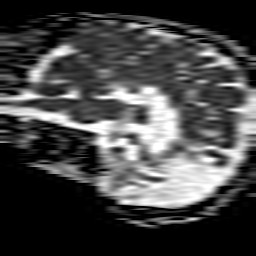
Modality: ADC
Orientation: sagittal
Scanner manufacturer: philips
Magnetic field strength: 1.5 T
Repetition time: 3.649 s
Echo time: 0.09257 s